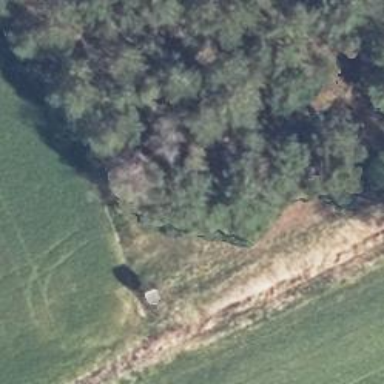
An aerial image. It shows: Hunting stand.